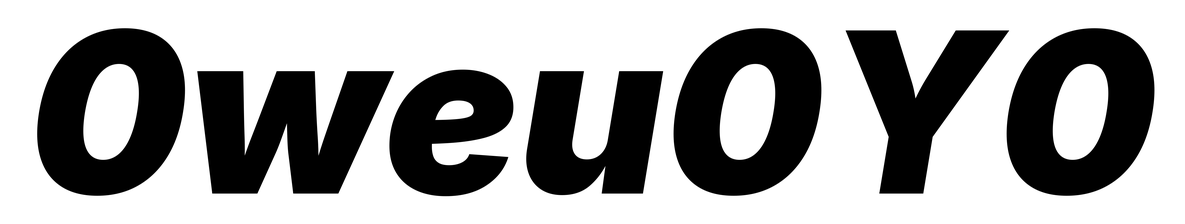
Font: Inter-Italic_Black_Italic